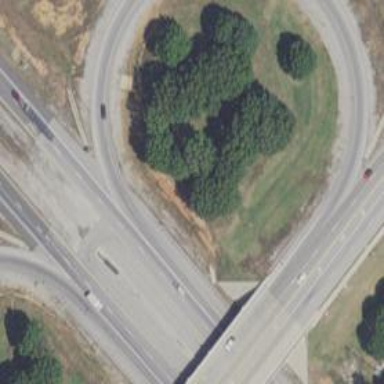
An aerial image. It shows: Motorway junction.